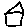
Label: house